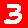
Digit: 3